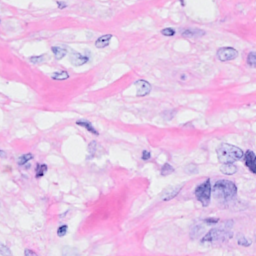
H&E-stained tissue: Breast